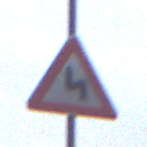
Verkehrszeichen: DoppelkurveZunaechstLinks
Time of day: MorningAfternoon
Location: Outdoor (Urban)
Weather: Overcast
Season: NotSpecified
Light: Natural